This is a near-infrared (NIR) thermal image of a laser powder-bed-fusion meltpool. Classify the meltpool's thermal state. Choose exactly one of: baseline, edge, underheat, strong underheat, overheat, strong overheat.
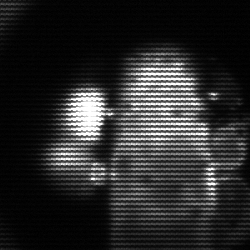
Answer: strong underheat